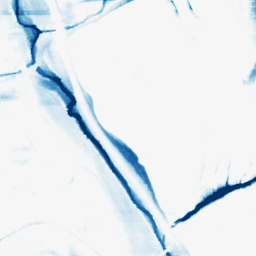
Category: morphological
Decomposition family: morphological_rect
Decomposition parameters: operation: closing
width: 50
height: 10
Upsampling method: sinc_hamming
Upsampling parameters: scale: 4
kernel_size: 8
Upsampling scale: 4